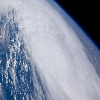
Label: cloud